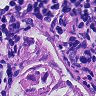
Metastatic tissue present: yes